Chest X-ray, AP view. Patient: 16 years old, sex M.
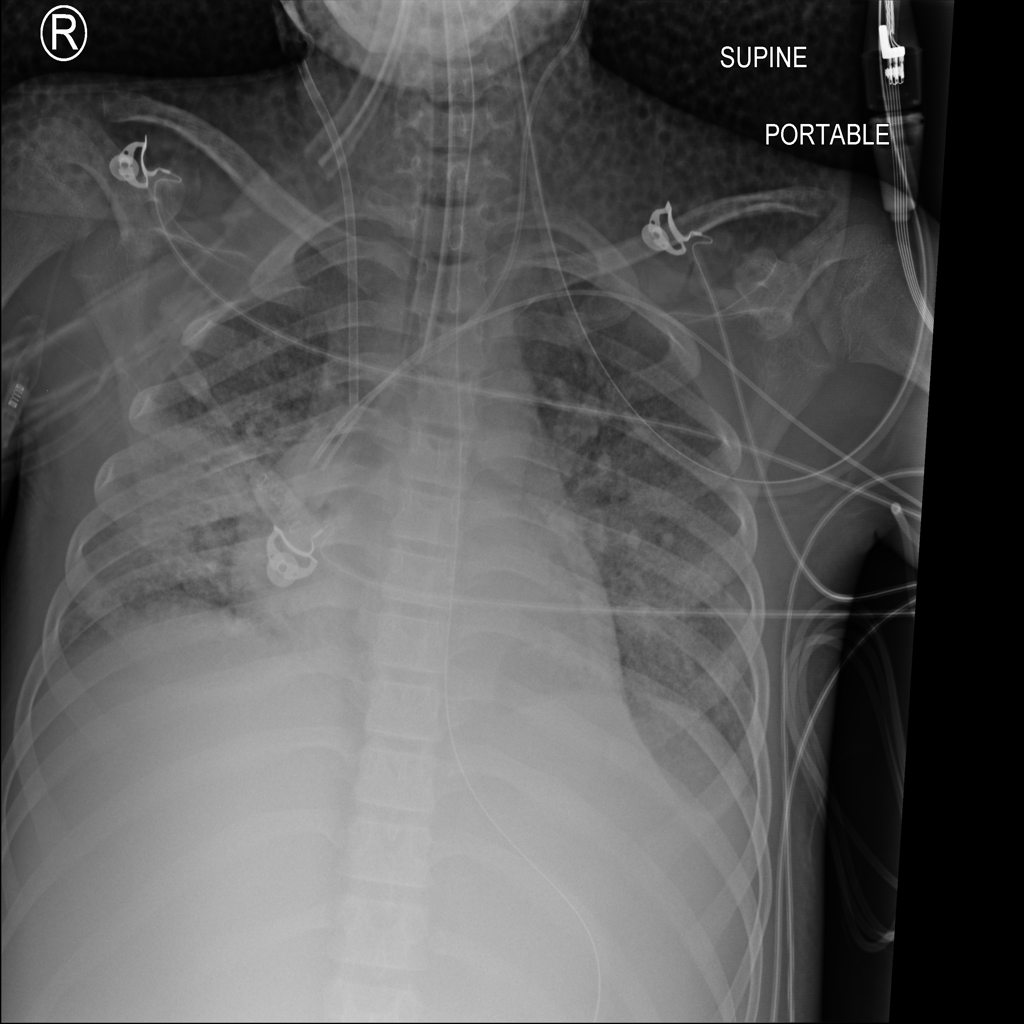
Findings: Effusion